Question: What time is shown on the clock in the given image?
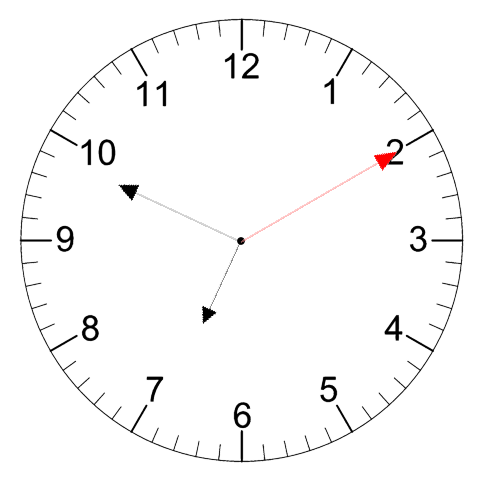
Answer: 06:49:10